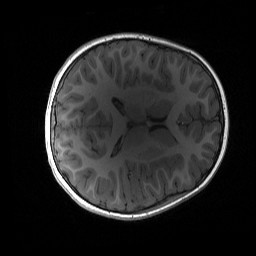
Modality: T1w
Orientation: axial
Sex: female
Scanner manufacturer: siemens
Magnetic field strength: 3 T
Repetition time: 1.9 s
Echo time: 0.00243 s